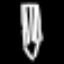
Label: pencil